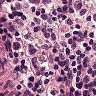
Metastatic tissue present: no